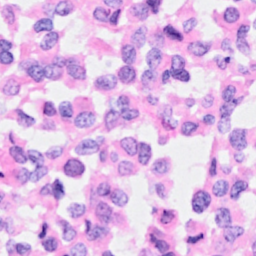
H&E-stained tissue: Breast